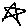
Label: star